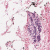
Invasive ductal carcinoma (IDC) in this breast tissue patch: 0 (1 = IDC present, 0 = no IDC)